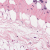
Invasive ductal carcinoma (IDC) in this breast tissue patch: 1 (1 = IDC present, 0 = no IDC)